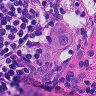
Metastatic tissue present: yes